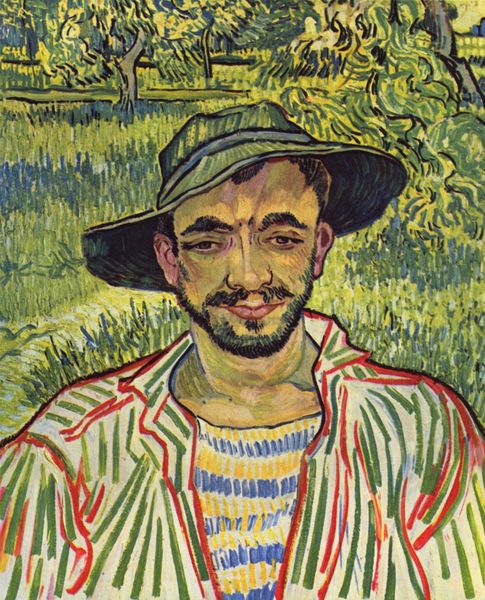
Titel: Junger Bauer
Künstler: Vincent van Gogh
Standort: Florence
Institution: Sammlung E. Sforni
Schlagwörter: baum, blau, kopf, laub, mann, aquarell, bäume, cezanne, gelb, grün, impressionismus, landschaft, see, teich, braun, brust, bunt, hell, hut, mund, nase, ohr, schwarz, stirn, zeichnung, blick, gras, rot, wiese, expressionismus, muster, bart, hemd, jacke, mütze, augen, gesicht, kragen, vollbart, bildnis, hals, portrait, porträt, öl, feld, gräser, halme, stamm, weide, land, pflanzen, augenbrauen, brustbild, frontal, kinn, ohren, schultern, traurig, garten, schärpe, van gogh, einfach, hutband, ernst, gestreift, streifen, junge, striche, bauer, unterhemd, gogh, feldarbeiter, sonnig, halbporträt, müde, pinselstriche, schaten, schief, blicj, ackquarell, stann, gärtner mit bunter jacke und g, hutbart, van gock